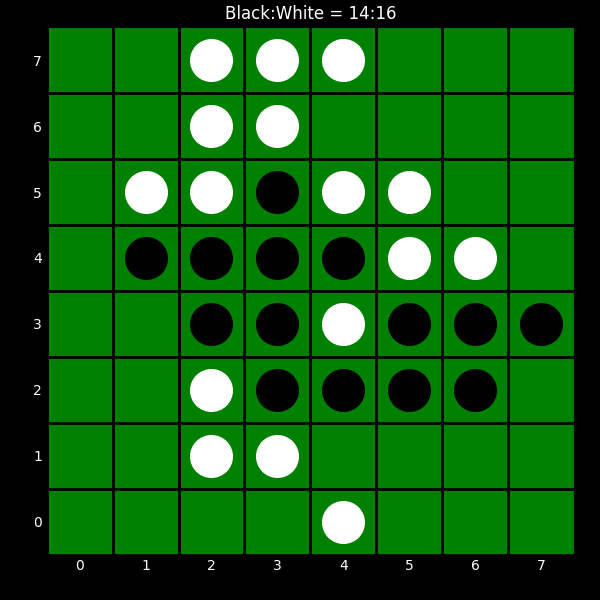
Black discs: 14
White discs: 16